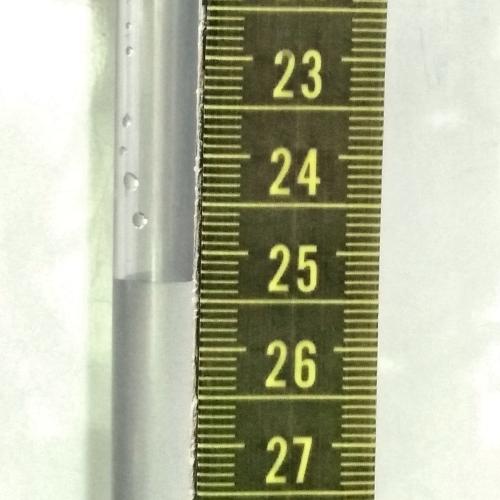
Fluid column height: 25.3 cm